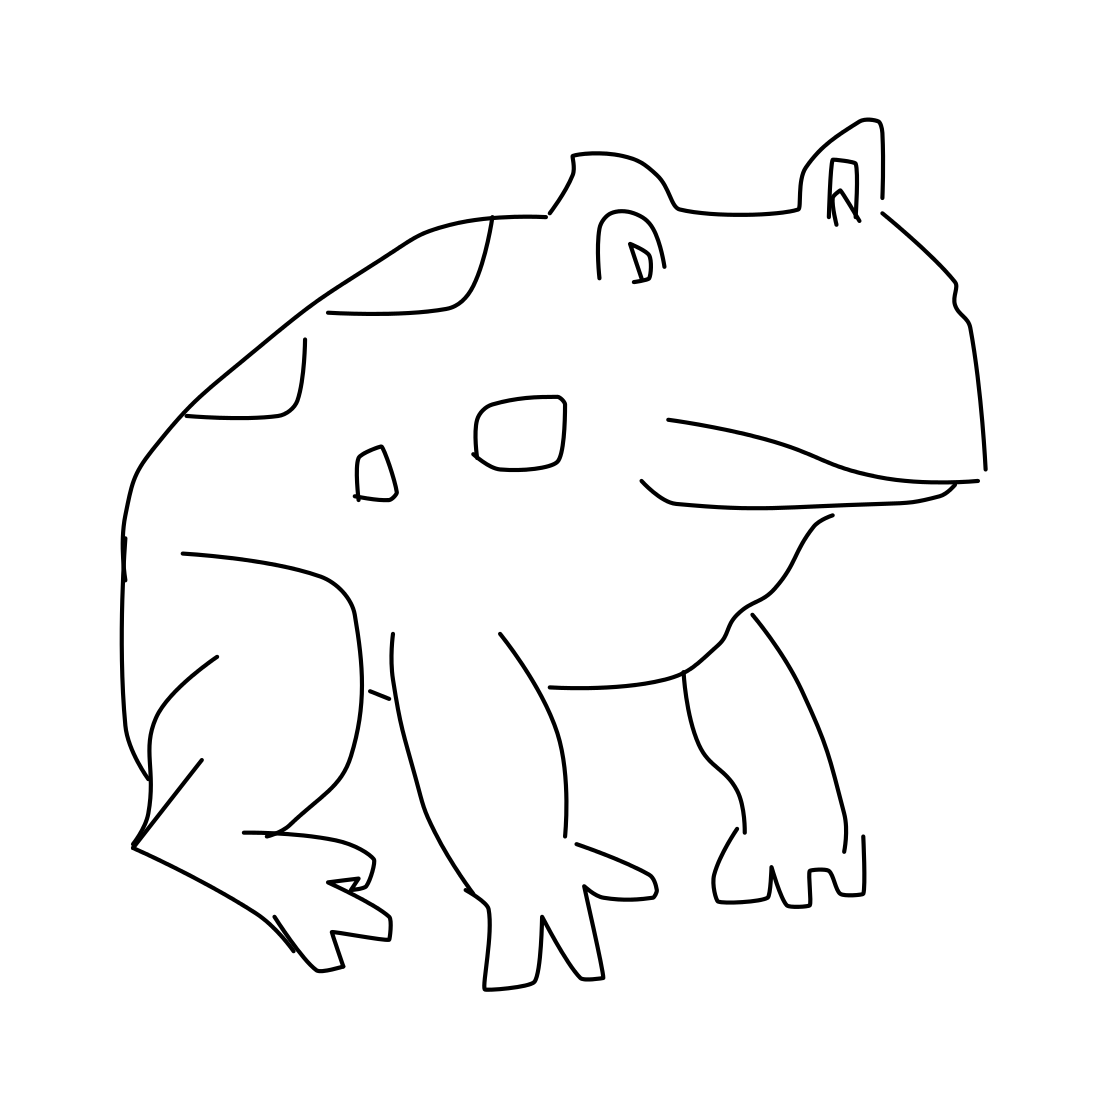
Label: frog